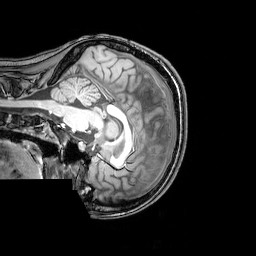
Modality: T1w
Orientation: sagittal
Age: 23
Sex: female
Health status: healthy
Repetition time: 0.081 s
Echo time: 0.037 s